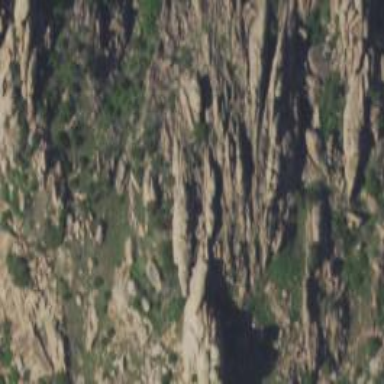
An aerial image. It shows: Crag suitable for climbing located at the edge of cliff.